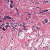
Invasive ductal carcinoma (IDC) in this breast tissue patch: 1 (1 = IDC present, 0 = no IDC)